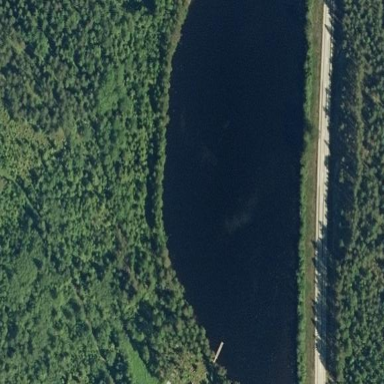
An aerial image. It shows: Serene lake.